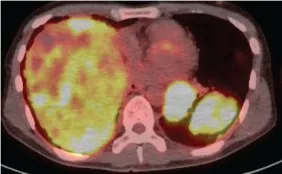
(B, C). The maximum standardized uptake values are 11.8-12.2.
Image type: radiology (pet)